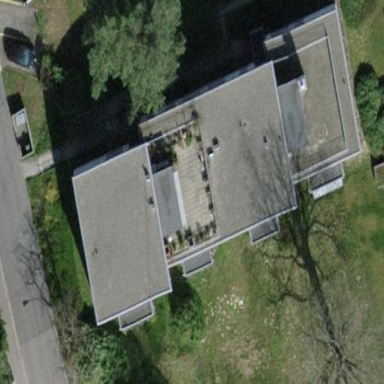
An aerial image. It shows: Flat-roofed apartment building.